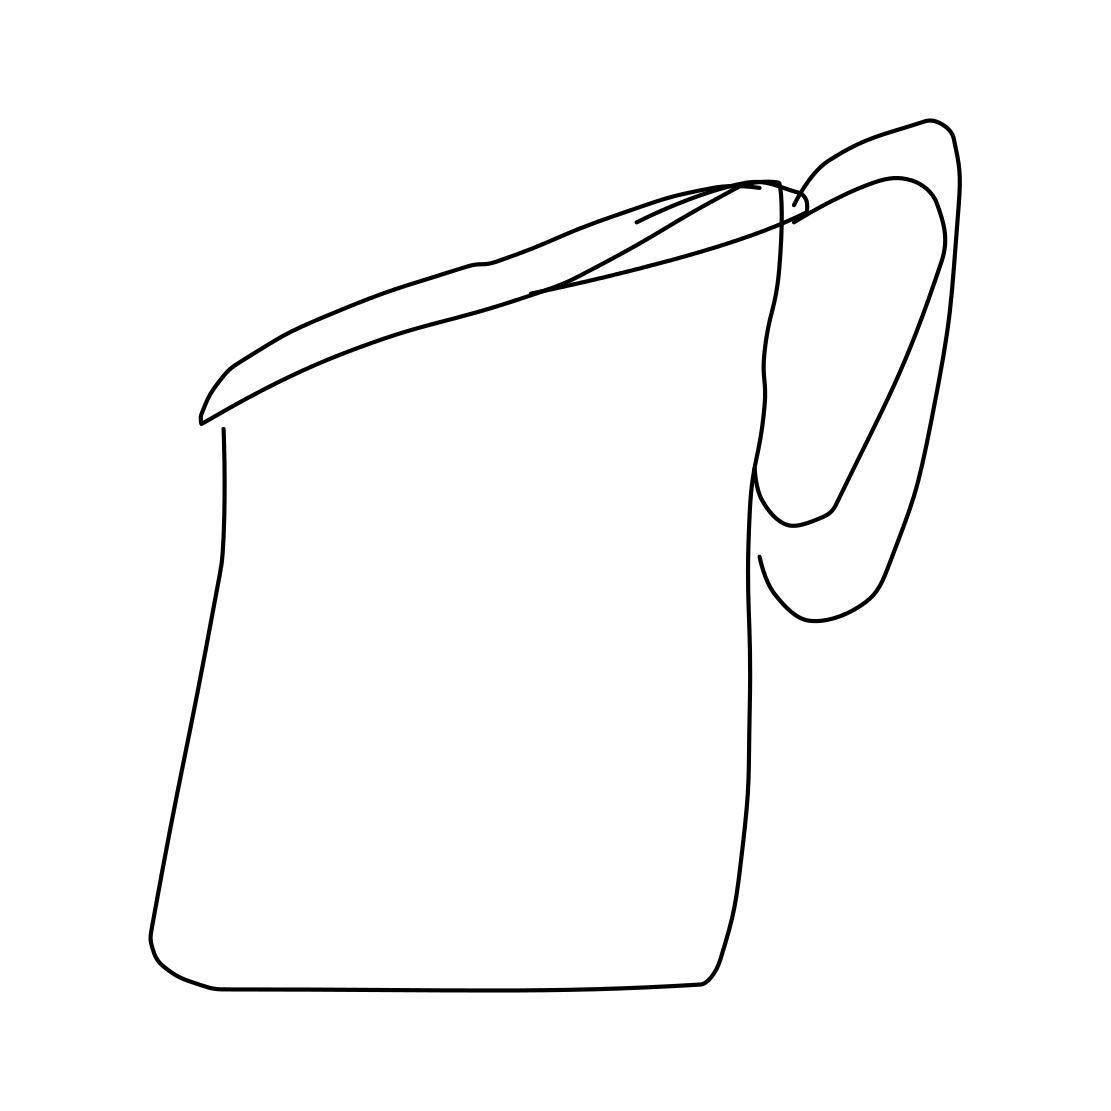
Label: mug